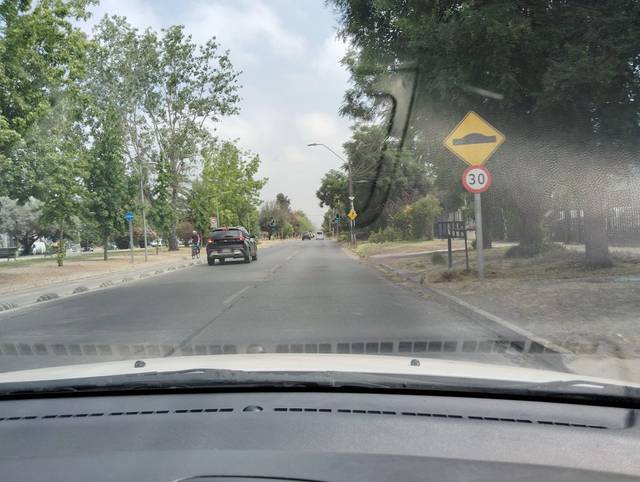
Region: Chile
Coordinates: -33.484, -70.613